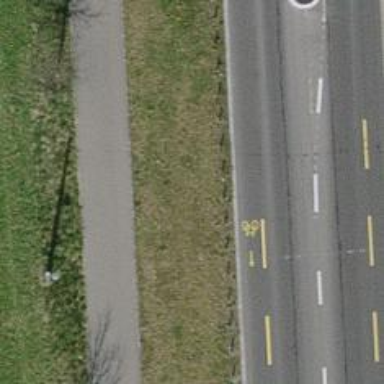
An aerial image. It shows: Bollard.